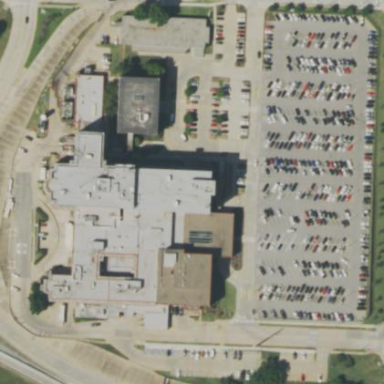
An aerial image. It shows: Hospital providing healthcare services.